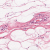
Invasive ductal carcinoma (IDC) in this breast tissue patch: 0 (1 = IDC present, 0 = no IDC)